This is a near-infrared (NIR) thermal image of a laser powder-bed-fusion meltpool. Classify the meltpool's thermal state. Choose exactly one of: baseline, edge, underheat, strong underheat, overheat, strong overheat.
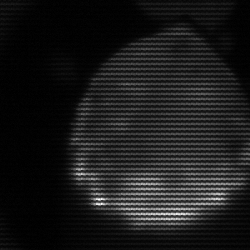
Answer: edge